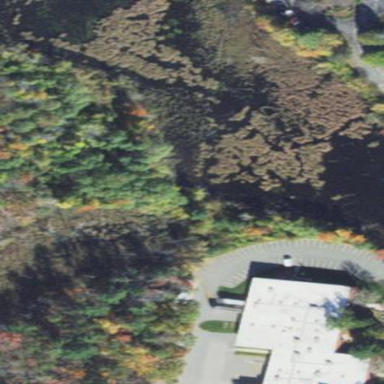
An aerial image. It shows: Marshy wetland area.